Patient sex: M
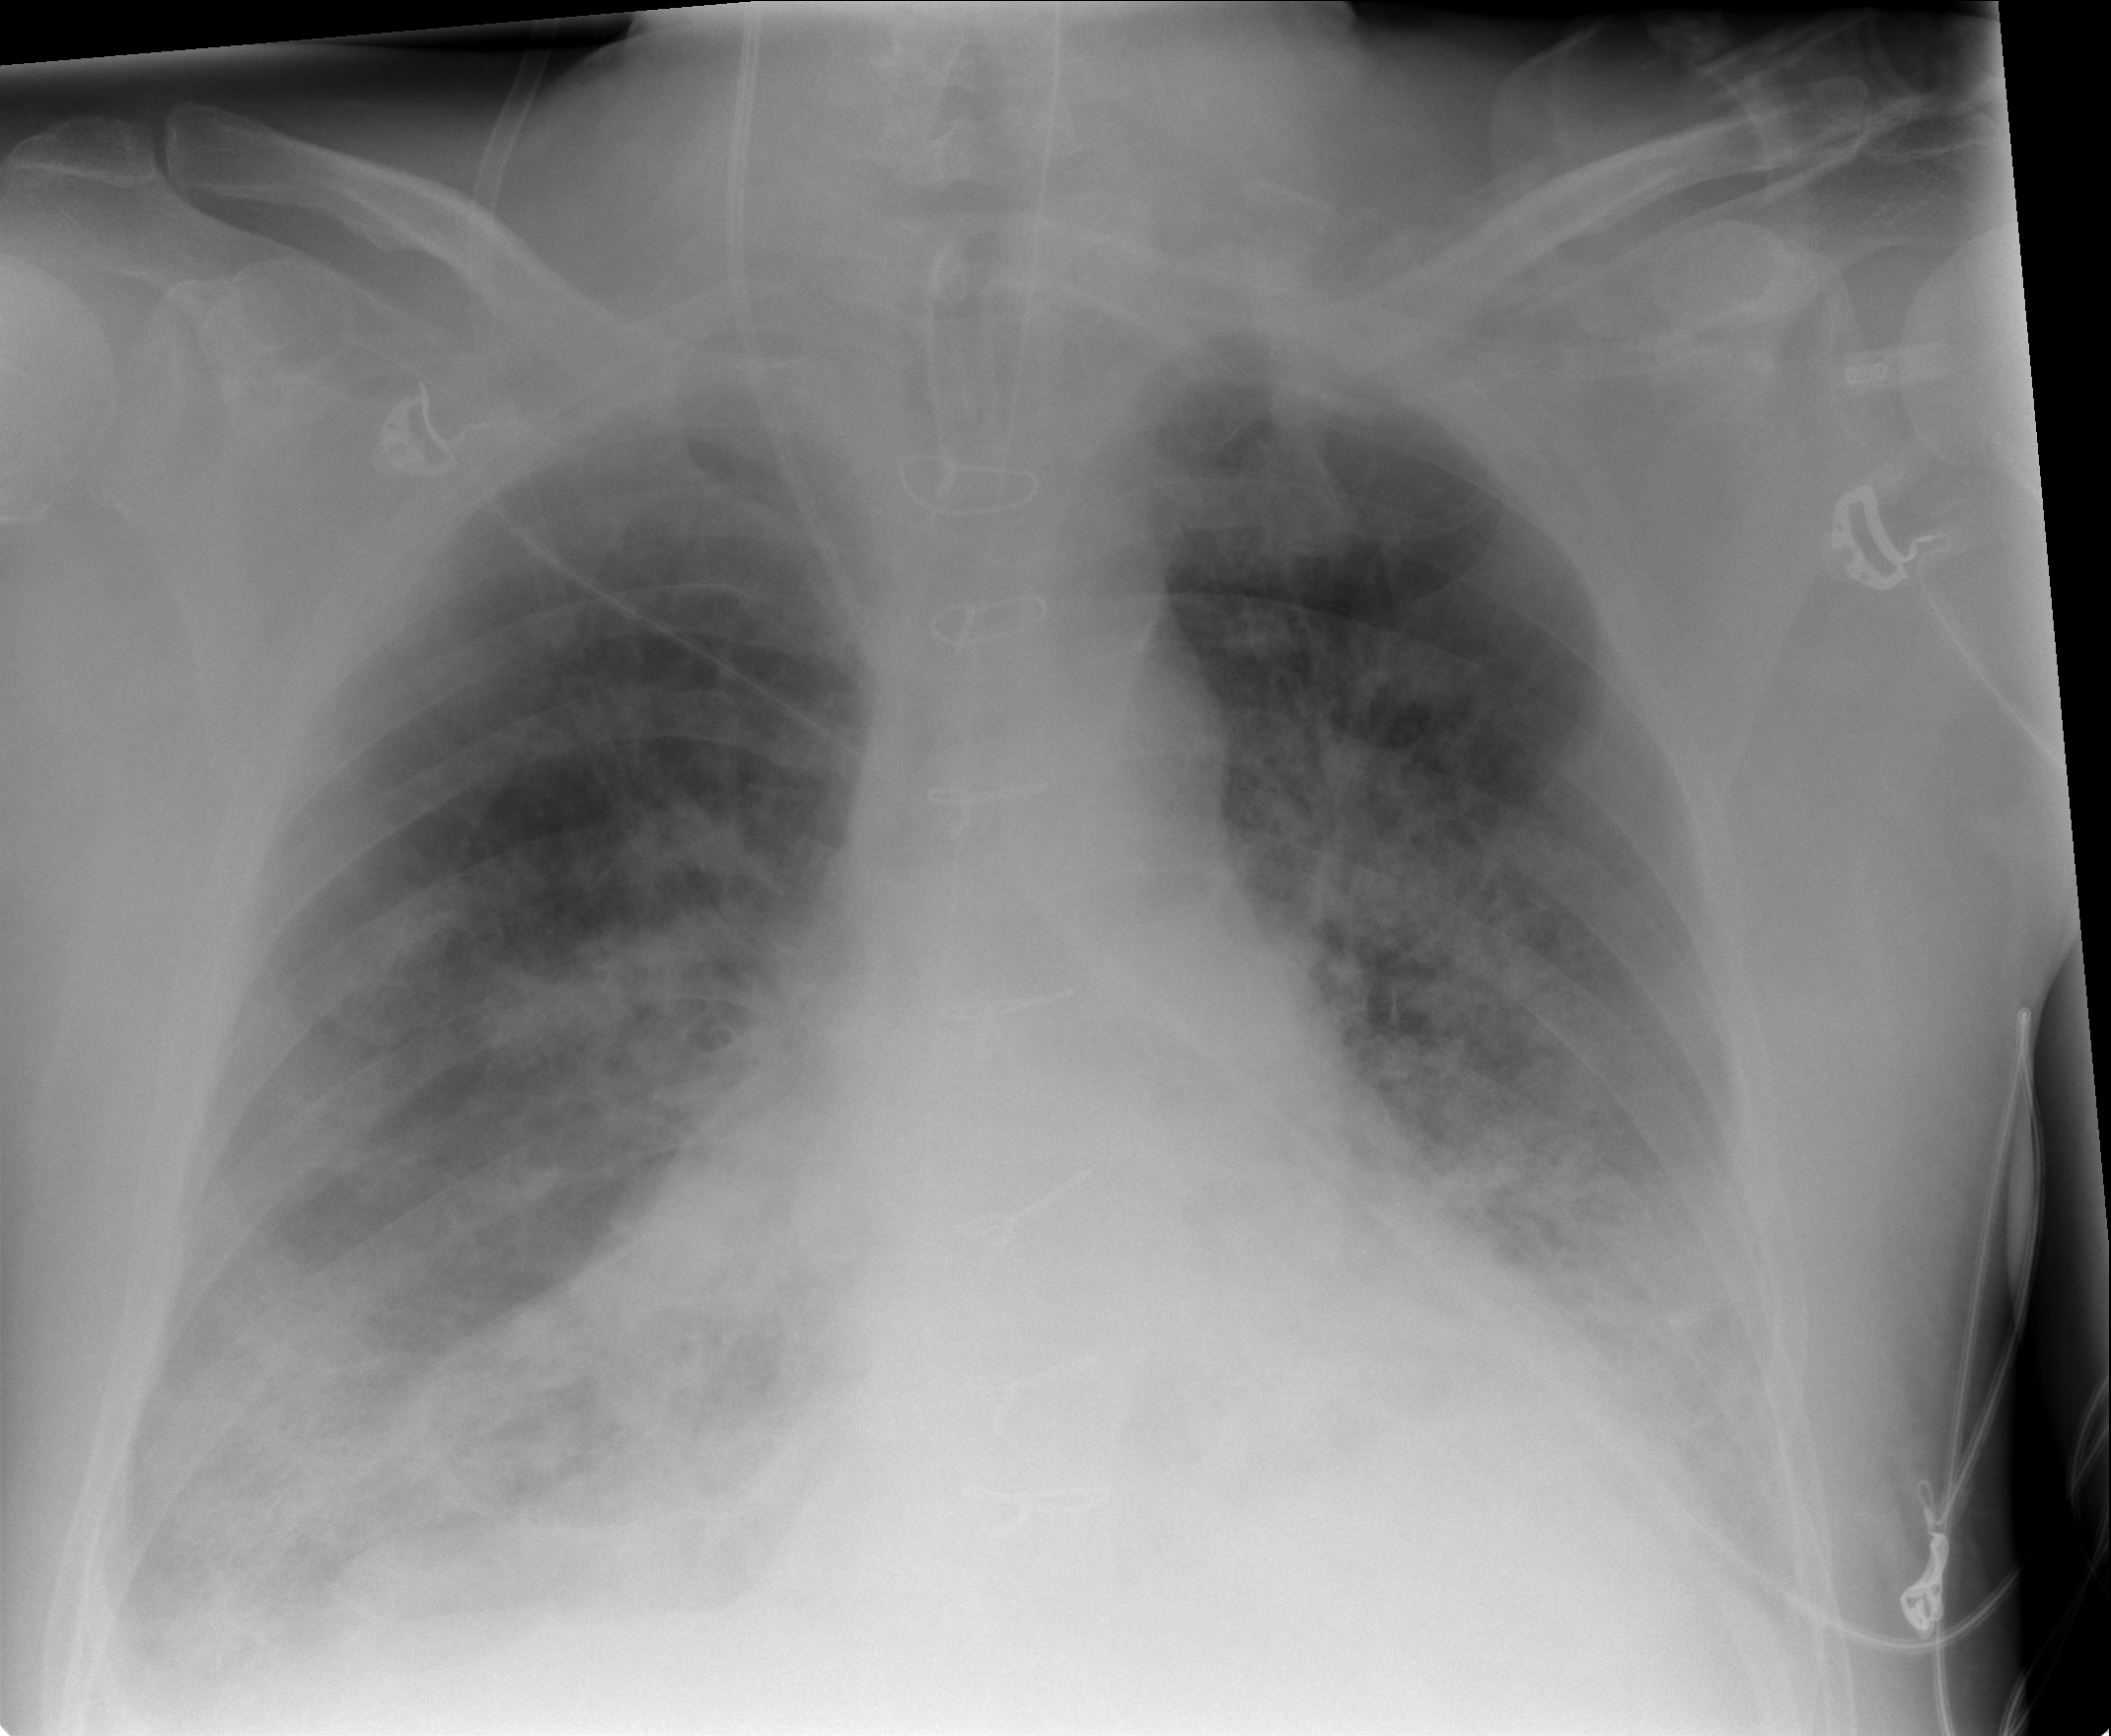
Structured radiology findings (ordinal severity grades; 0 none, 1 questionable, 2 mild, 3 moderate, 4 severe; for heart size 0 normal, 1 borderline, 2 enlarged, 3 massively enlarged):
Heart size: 2
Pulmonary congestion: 2
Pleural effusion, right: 2
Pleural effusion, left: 2
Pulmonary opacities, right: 2
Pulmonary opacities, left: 2
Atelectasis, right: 2
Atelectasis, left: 2